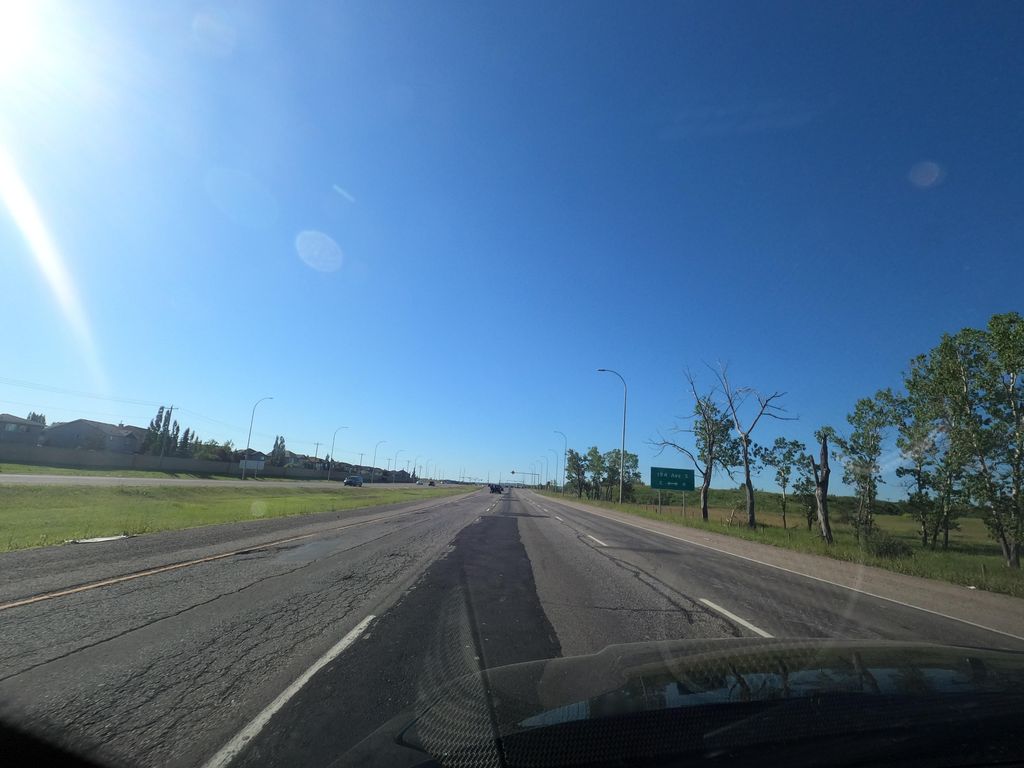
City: calgary